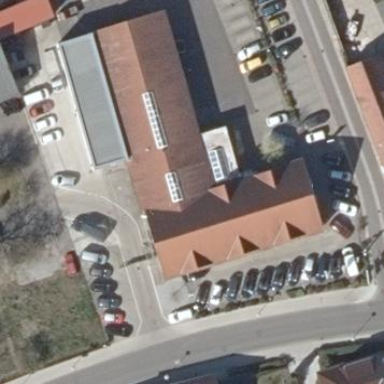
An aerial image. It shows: Building that is car shop offering dealer and repair services.